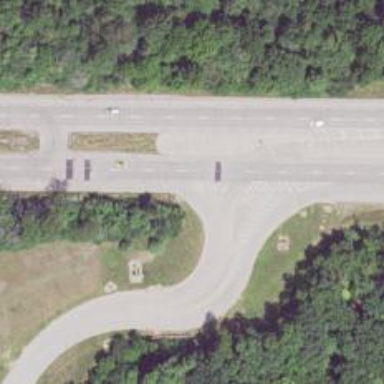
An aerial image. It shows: Trunk link highway.